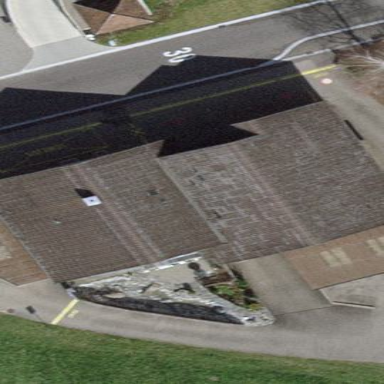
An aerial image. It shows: Kindergarten building.